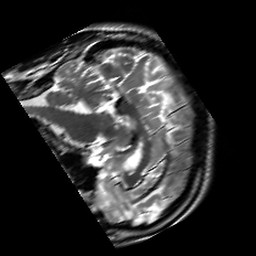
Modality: T2w
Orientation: sagittal
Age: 26
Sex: male
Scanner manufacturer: siemens
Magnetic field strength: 3 T
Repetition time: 7 s
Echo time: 0.09 s